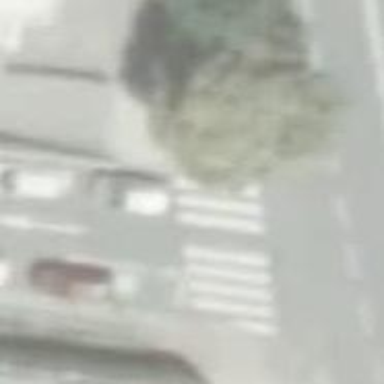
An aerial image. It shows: Marked crossing on footway paved with paving stones.